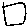
Label: square